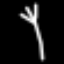
Label: fork